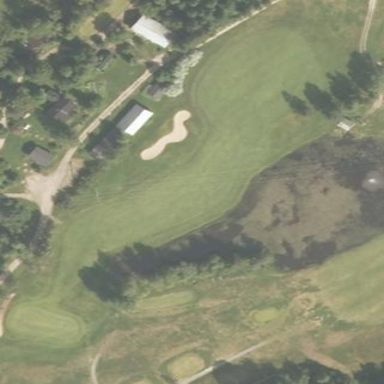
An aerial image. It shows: Water hazard in golf course. The hazard is natural water feature.